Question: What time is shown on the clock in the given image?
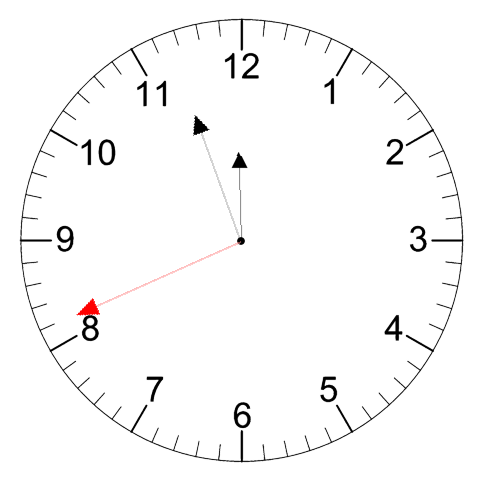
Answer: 11:56:41